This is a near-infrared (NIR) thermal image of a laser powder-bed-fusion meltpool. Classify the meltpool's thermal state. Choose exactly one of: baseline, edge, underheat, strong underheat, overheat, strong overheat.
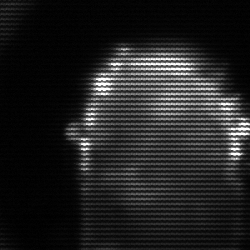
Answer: baseline